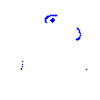
Particle: proton